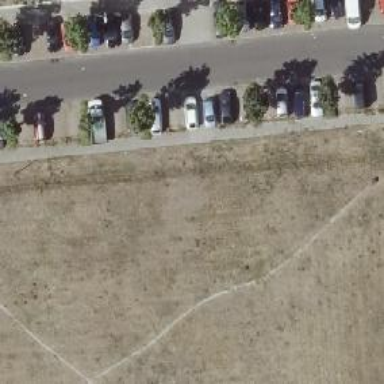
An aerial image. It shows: Sidewalk.